Field crop: maize
Growth stage: 2
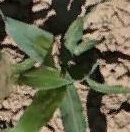
Species: maize